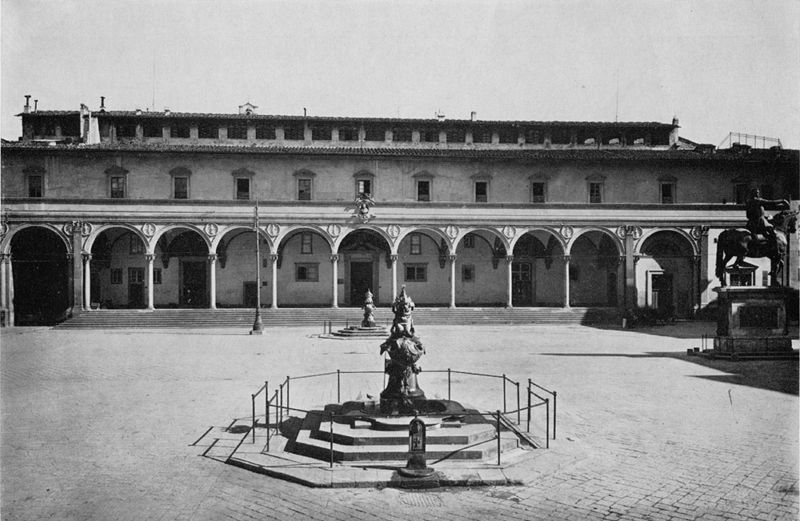
Titel: Ospedale degli Innocenti (Abschnitt der Fassade), Findelhaus
Künstler: Filippo Brunelleschi
Standort: Firenze
Institution: Ospedale degli Innocenti
Schlagwörter: himmel, schatten, weiß, fenster, grau, lampe, laterne, licht, pfeiler, schwarz, säule, säulen, dach, gebäude, haus, zaun, architektur, sockel, türbogen, gitter, sonne, figur, rechts, renaissance, schön, brunnen, kinder, pferd, reiter, rund, skulptur, statue, bogen, fassade, italien, pflaster, giebel, hof, platz, figuren, fahnenmast, treppe, treppen, geländer, stufen, bronze, menschenleer, galerie, foto, fotografie, photographie, bögen, gestänge, arkade, loggia, balustrade, denkmal, schwarz-weiß, kopfsteinpflaster, pflasterstein, pflastersteine, plakette, arkaden, kapitelle, rom, photo, halbrund, fries, portal, sims, gesims, mezzanin, rundbögen, florenz, geschosse, fresko, vordach, laubengang, stockwerke, aufnahme, absperrung, römisch, standbild, staue, reiterstandbild, dachgeschoss, kollonaden, attika, brunelleschi, romanisch, findelhaus, dachgiebel, fasade, markthalle, stele, denkmäler, medaillons, himmer, ospedale, geläder, k